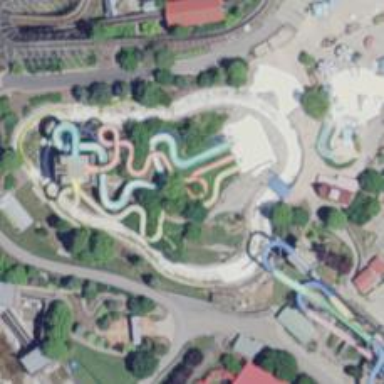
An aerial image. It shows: Water slide attraction.